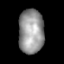
Tissue: lung
Cell type: T cells
Senescence score: 0.2292
Nuclear area (px): 1096
Mean DAPI intensity: 150.471